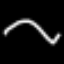
Label: squiggle